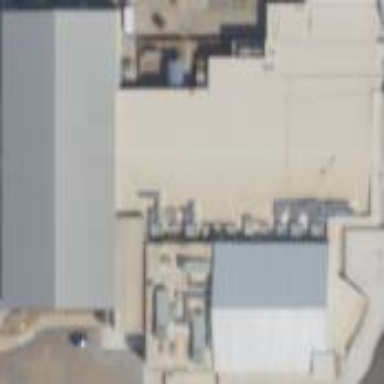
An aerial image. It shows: Building that serves as casino.